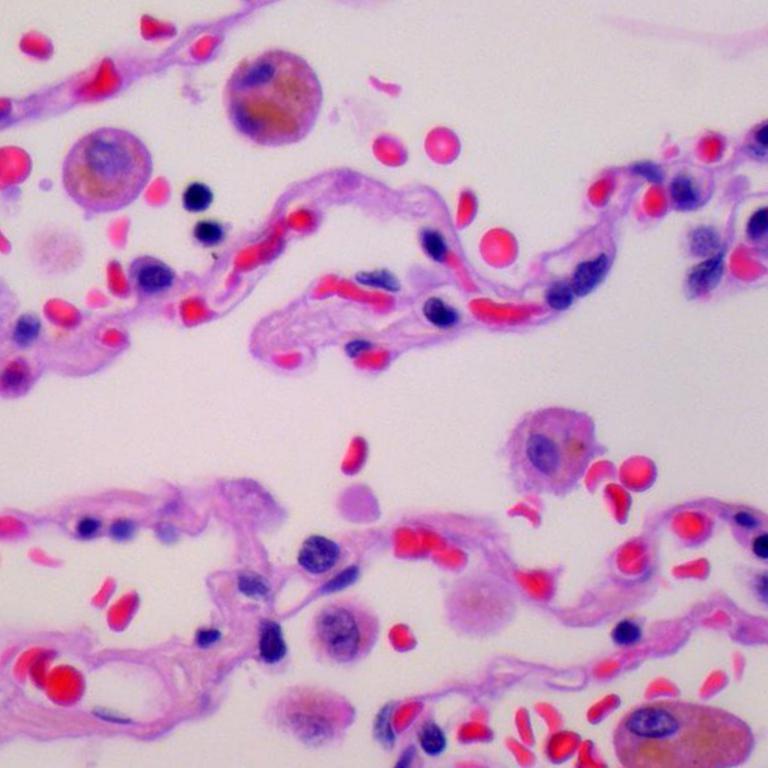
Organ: lung
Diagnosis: benign